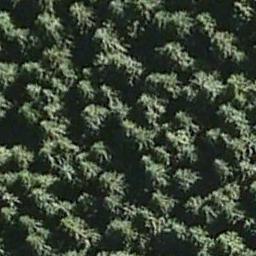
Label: forest